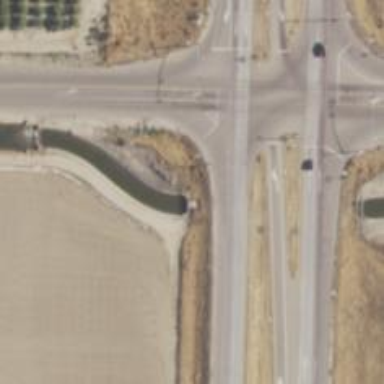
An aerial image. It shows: Culvert underpass for canal.